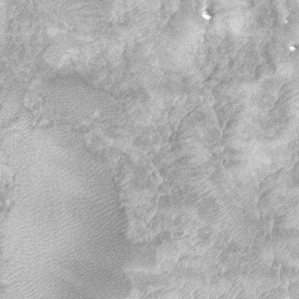
Label: frost